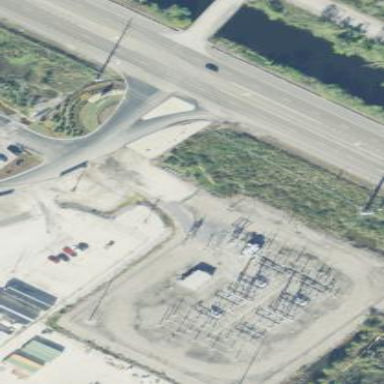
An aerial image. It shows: Industrial power substation surrounded by fence.